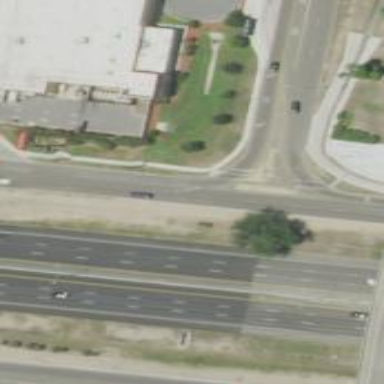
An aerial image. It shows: Secondary link road with asphalt surface.